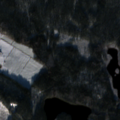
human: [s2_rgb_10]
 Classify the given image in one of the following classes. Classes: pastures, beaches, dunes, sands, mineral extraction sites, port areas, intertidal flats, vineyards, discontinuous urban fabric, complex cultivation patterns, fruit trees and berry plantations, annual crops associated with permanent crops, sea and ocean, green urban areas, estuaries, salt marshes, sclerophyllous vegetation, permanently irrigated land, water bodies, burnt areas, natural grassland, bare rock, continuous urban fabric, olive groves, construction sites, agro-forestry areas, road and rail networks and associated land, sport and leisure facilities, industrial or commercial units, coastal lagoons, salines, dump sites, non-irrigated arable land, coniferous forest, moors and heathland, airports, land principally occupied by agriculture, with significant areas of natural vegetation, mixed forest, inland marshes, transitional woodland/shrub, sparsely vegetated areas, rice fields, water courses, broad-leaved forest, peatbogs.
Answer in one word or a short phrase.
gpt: land principally occupied by agriculture, with significant areas of natural vegetation, coniferous forest, mixed forest, transitional woodland/shrub